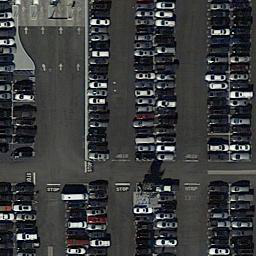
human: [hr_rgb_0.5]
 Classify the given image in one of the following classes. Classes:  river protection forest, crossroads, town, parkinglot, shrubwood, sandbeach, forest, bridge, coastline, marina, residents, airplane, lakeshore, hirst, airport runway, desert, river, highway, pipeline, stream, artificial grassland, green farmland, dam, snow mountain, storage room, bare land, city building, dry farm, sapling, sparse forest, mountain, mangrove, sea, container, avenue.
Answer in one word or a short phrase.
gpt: parkinglot